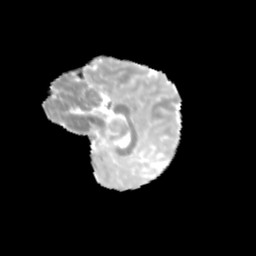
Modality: MD
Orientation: sagittal
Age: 10
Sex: female
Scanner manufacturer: siemens
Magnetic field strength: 3 T
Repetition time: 3.8 s
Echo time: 0.07 s